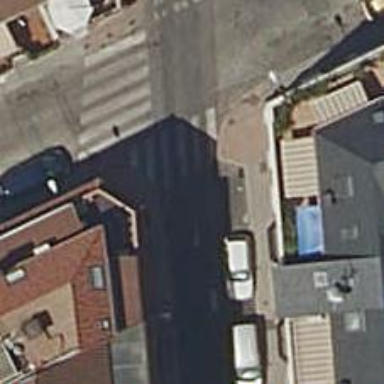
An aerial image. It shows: Uncontrolled crossing on the road.